Interaction volume radius: 5 \u00c5
Interaction volume height: 25 \u00c5
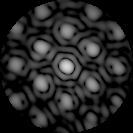
Disorder parameter: 0.429